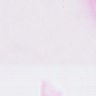
Metastatic tissue present: no